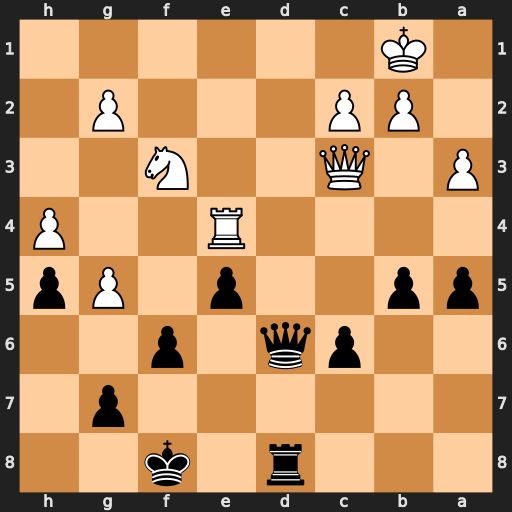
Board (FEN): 3r1k2/6p1/2pq1p2/pp2p1Pp/4R2P/P1Q2N2/1PP3P1/1K6
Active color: b
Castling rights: -
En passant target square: -
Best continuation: Qd1+ Ka2 Qd5+ b3 Qxe4